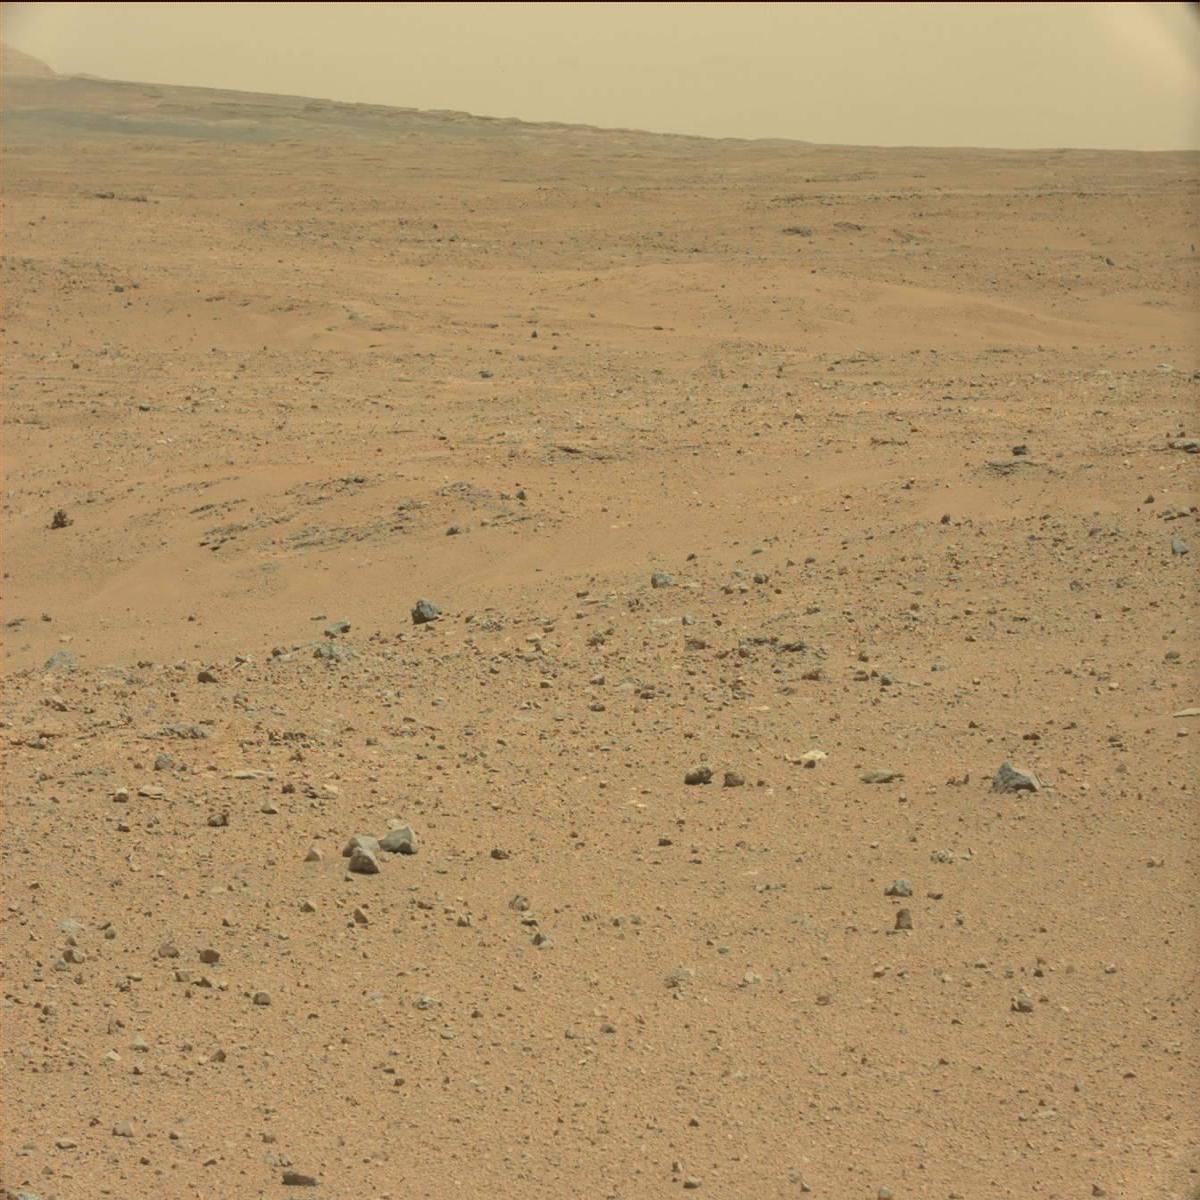
Terrain classes present: Bedrock, Ridge, Sand / Soil, Sky